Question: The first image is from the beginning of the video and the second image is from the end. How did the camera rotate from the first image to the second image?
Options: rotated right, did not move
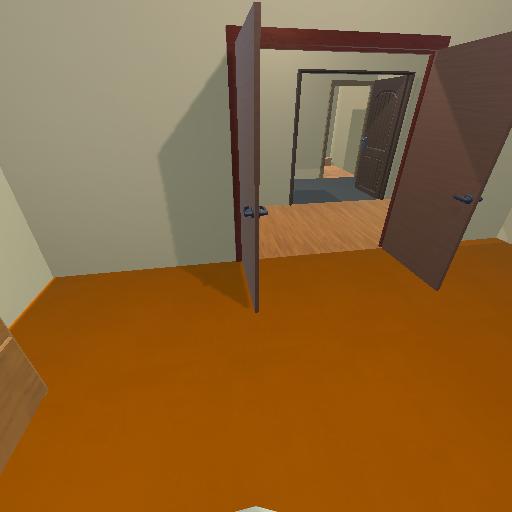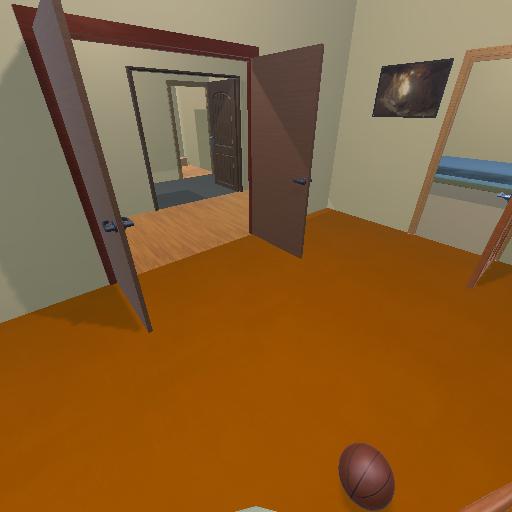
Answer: rotated right